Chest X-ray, PA view. Patient: 60 years old, sex M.
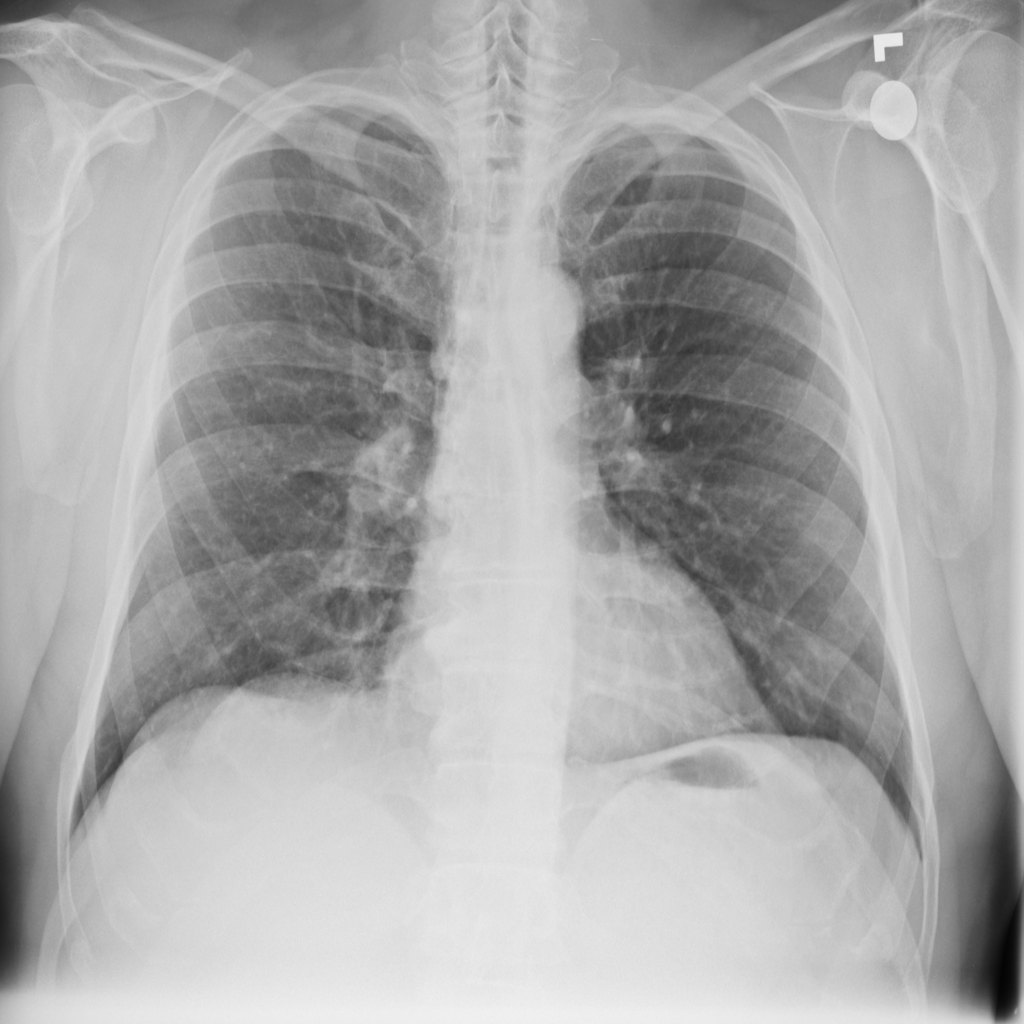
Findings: No Finding